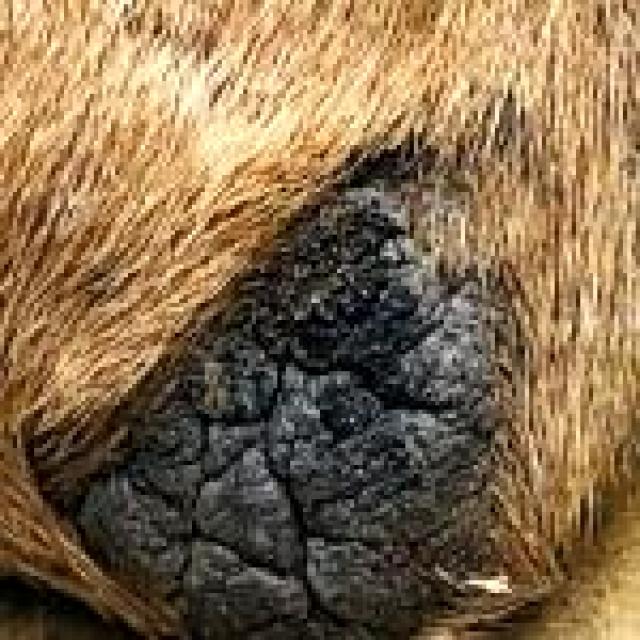
Canine fungal skin infection — characterized by alopecia, scaling, crusting, and circular lesions. Common agents include Malassezia and Candida species.